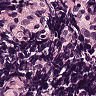
Metastatic tissue present: no